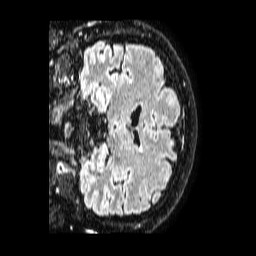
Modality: FLAIR
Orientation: coronal
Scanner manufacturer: philips
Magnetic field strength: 1.5 T
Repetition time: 4.8 s
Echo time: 0.3 s